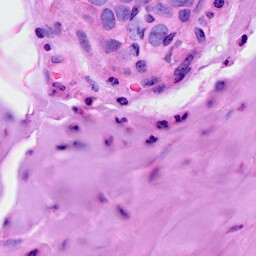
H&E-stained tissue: Breast